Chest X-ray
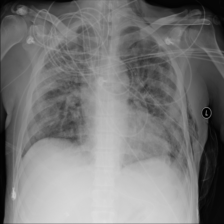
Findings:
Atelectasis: negative
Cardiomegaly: negative
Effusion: negative
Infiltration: positive
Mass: negative
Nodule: negative
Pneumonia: negative
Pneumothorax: positive
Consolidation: negative
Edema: negative
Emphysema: positive
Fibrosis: negative
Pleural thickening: negative
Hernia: negative